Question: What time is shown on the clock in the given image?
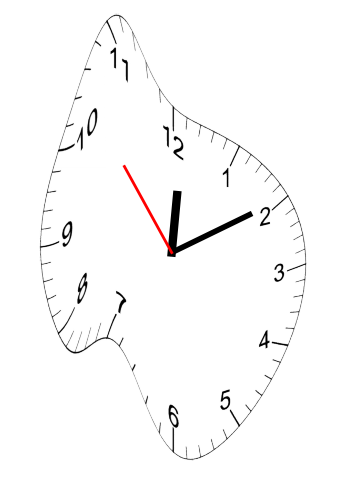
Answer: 12:09:53